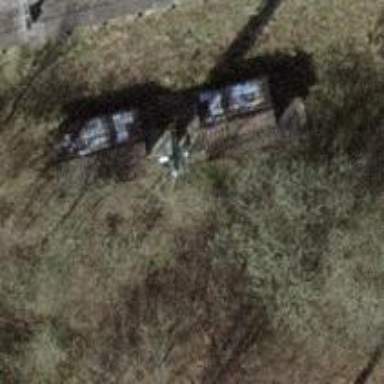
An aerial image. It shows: Mast tower used for communication.